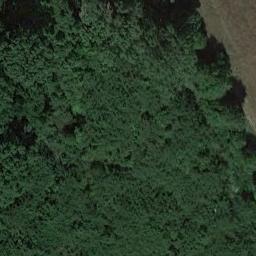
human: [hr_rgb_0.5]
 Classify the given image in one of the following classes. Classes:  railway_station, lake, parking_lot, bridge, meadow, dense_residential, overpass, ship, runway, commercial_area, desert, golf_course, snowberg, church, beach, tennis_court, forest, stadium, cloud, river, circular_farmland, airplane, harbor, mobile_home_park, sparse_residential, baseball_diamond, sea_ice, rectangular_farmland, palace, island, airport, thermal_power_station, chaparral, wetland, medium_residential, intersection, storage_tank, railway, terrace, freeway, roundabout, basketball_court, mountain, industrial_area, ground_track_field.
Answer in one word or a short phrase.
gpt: forest